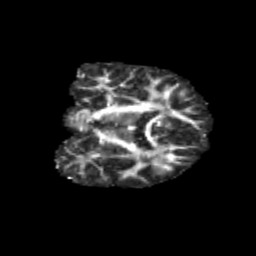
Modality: FA
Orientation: coronal
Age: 11
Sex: male
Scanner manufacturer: siemens
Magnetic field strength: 3 T
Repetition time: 3.8 s
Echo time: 0.07 s